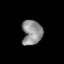
Tissue: lung
Cell type: Others
Senescence score: 0.5985
Nuclear area (px): 496
Mean DAPI intensity: 141.542